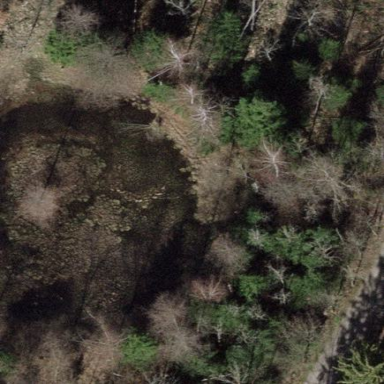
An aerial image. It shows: Wetland area.